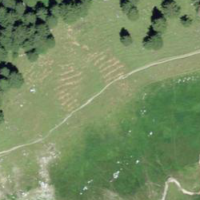
EUNIS habitat code: 24
Species observed at this site:
Silene dioica